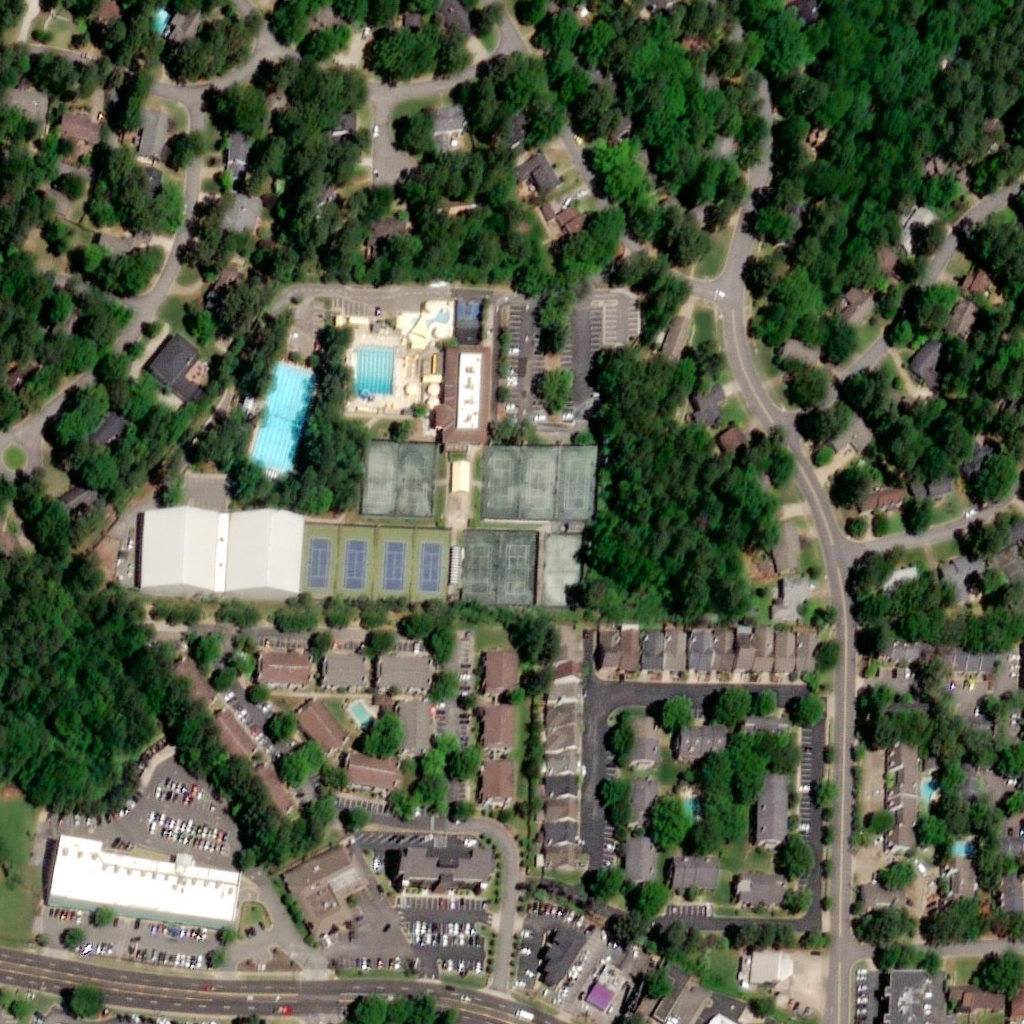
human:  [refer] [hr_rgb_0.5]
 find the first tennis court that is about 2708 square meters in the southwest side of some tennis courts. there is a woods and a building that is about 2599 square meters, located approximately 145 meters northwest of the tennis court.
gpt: <box>[[29, 51, 44, 58, 0]]</box>

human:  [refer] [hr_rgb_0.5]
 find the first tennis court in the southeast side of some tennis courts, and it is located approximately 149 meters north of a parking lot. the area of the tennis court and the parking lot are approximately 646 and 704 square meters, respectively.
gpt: <box>[[45, 52, 51, 58, 0]]</box>

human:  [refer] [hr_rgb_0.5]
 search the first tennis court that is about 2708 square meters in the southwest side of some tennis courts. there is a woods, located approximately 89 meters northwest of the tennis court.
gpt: <box>[[29, 51, 44, 58, 0]]</box>